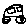
Label: car